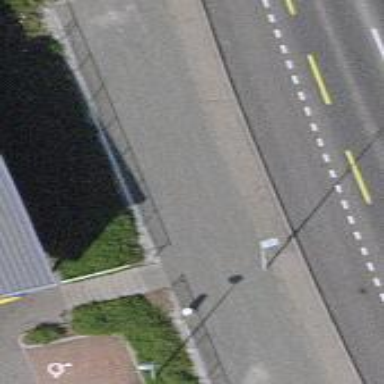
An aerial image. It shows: Sidewalk along the footway.